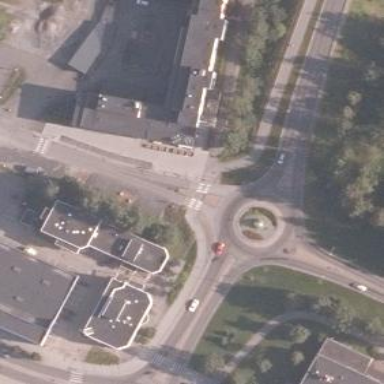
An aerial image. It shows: Secondary road with asphalt surface leading to roundabout.